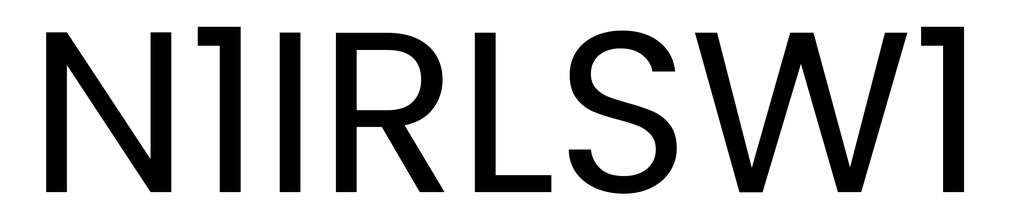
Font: Poppins-Regular